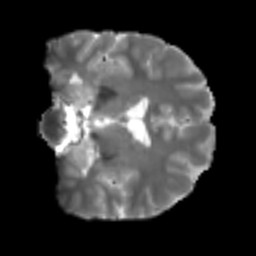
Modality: T2w
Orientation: coronal
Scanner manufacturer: siemens
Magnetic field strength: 3 T
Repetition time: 4 s
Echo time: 0.0594 s